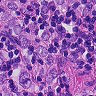
Metastatic tissue present: yes